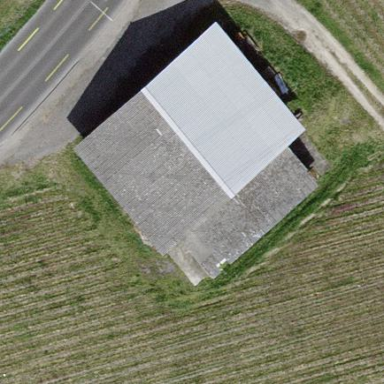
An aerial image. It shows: Farmyard area.